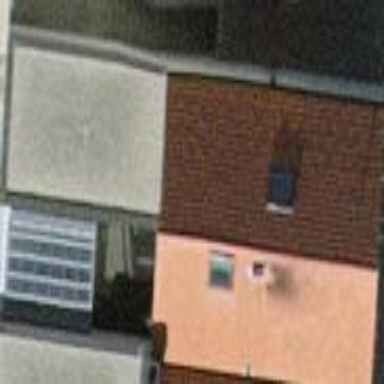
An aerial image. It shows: Terrace building with gabled roof made of tiles.